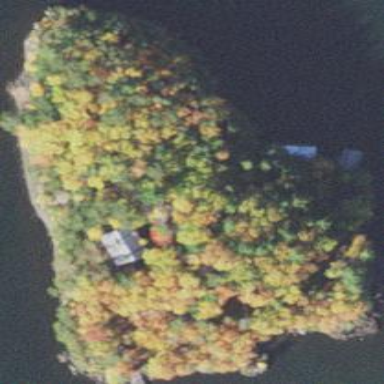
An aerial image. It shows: Islet surrounded by woodland.